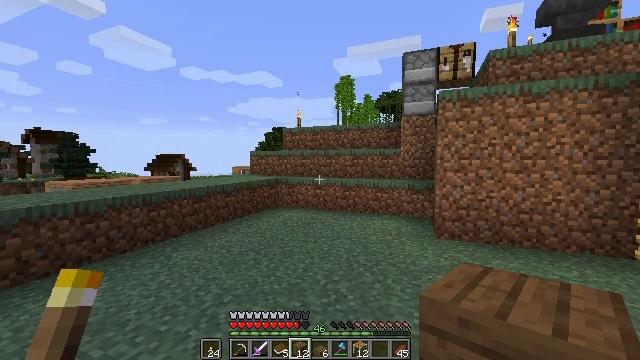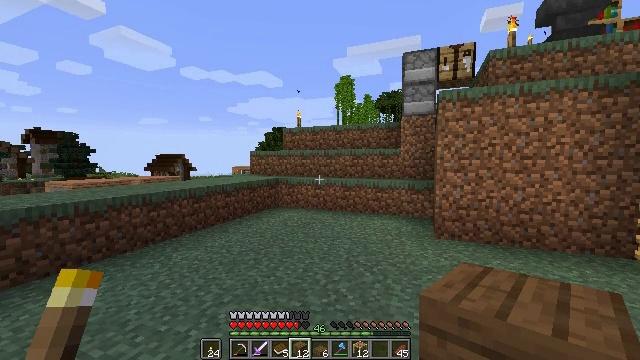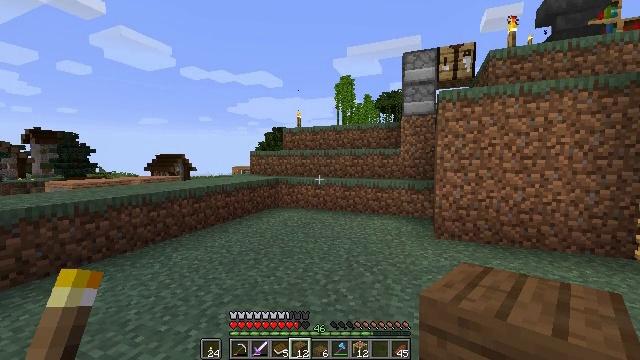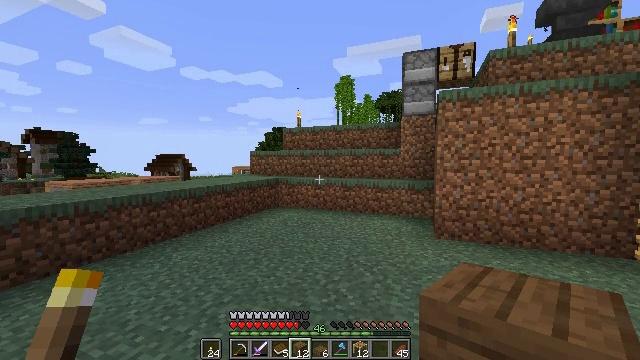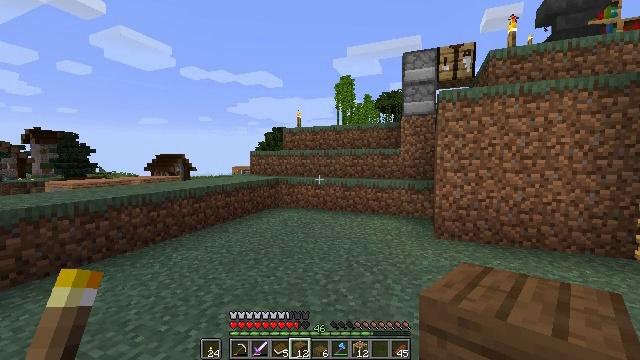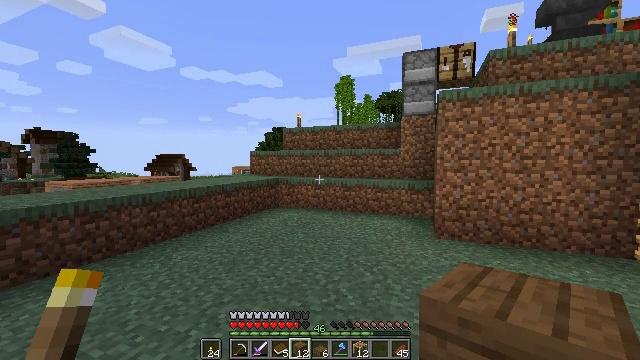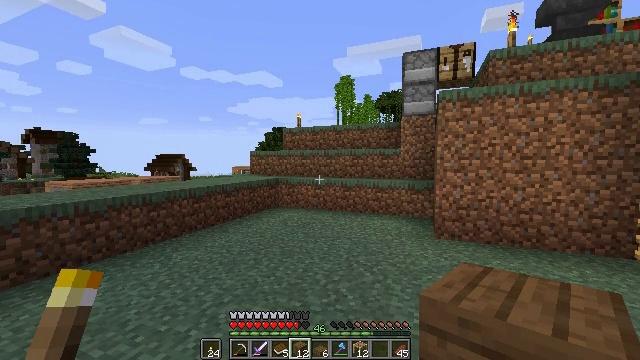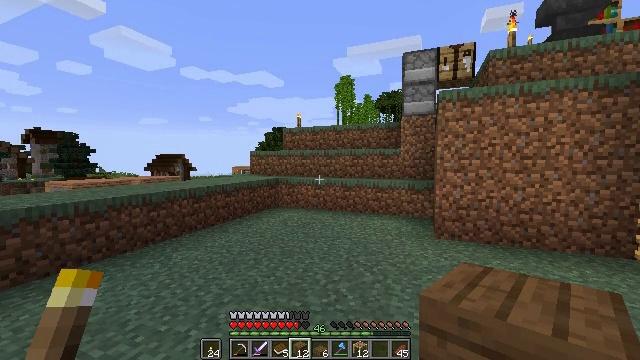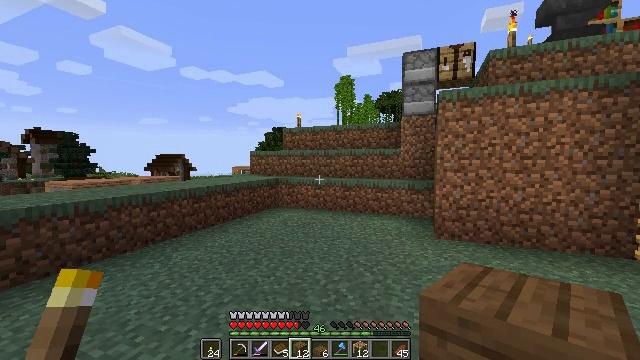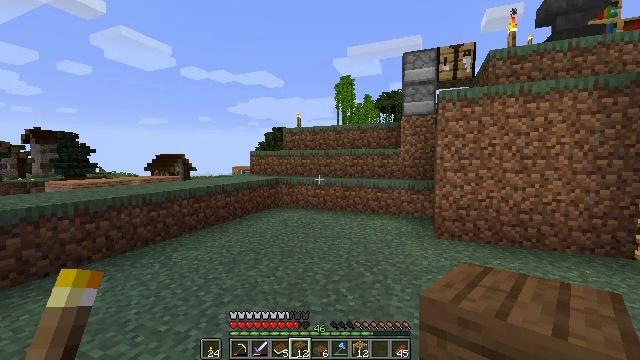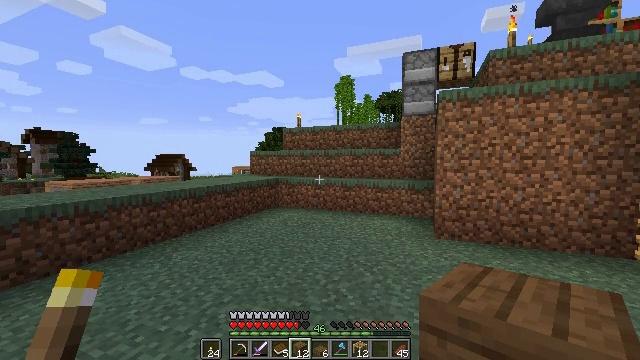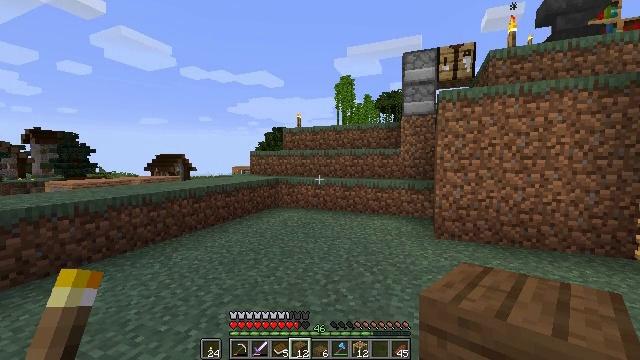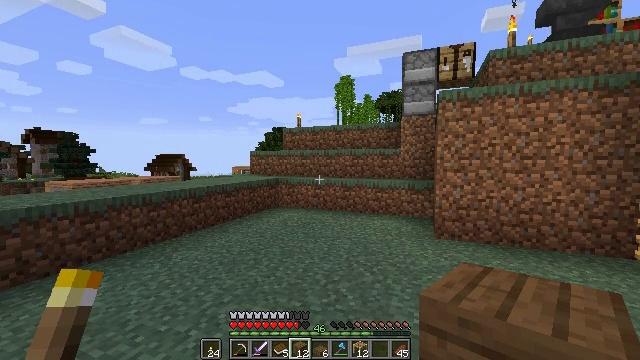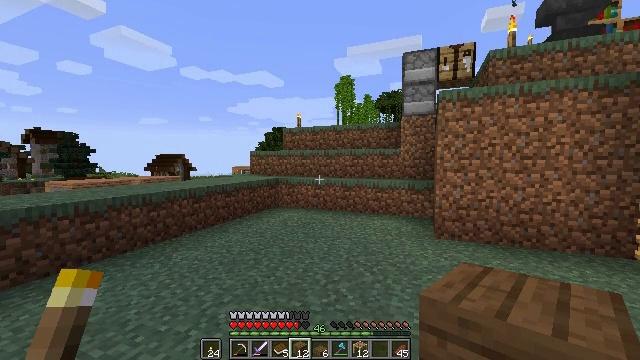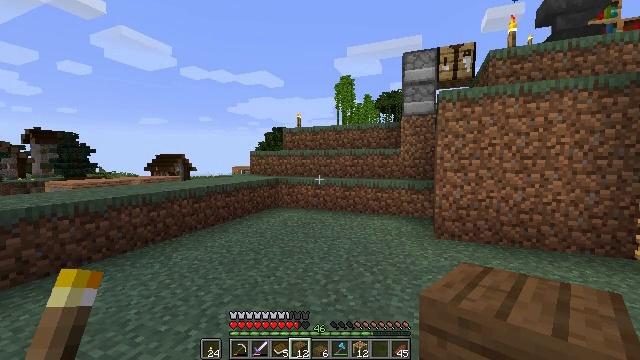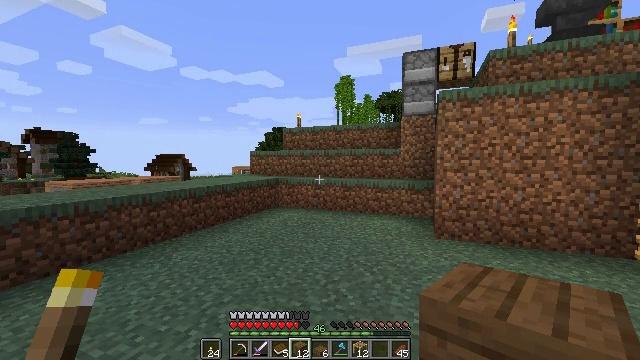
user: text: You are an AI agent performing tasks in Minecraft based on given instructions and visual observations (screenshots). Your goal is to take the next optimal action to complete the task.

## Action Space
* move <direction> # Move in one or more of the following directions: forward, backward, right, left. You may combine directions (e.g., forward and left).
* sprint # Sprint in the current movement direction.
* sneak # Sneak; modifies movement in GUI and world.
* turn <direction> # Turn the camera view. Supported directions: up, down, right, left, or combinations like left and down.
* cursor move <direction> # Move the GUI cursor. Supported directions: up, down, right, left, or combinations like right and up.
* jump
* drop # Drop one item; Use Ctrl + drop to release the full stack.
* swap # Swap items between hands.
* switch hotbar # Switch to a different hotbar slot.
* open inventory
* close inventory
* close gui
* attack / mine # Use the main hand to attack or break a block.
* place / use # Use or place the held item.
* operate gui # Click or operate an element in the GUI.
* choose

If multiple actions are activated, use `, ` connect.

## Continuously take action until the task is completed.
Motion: motion action
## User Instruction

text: Make a spruce fence gate with sticks and spruce planks.
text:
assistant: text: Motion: no_op
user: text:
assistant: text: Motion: no_op
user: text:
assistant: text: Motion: no_op
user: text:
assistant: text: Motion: no_op
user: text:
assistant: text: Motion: no_op
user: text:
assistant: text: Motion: no_op
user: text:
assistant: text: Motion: no_op
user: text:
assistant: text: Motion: no_op
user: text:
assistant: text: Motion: no_op
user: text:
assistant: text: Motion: no_op
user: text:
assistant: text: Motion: no_op
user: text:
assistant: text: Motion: no_op
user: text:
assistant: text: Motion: no_op
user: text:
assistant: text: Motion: no_op
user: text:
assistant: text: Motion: no_op
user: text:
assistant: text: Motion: no_op
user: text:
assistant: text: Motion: no_op
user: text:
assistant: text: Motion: no_op
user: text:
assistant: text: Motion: no_op
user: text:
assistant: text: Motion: no_op
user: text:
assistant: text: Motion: no_op
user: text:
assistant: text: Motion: no_op
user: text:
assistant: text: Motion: no_op
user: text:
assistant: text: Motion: no_op
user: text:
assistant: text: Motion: no_op
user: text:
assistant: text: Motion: no_op
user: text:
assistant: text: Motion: no_op
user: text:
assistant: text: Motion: no_op
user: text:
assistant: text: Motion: no_op
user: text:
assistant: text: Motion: no_op